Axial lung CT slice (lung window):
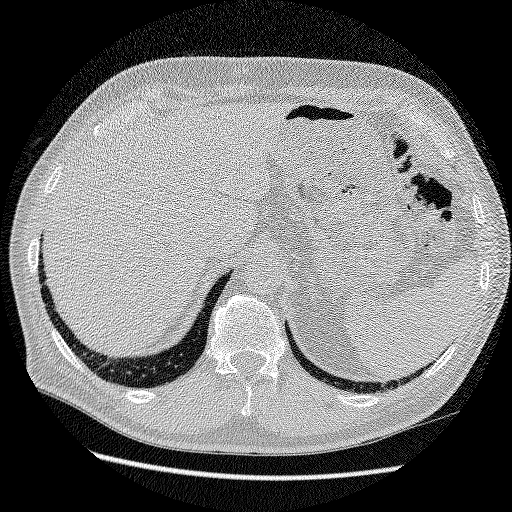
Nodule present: no